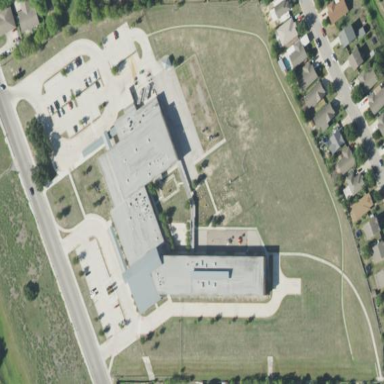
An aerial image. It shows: School.